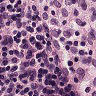
Metastatic tissue present: no